Question:
Kindly help me to resolve the following points:
- How to see the error?
- as I'm writing c code : the standard text colour for header files, variable types etc .. not able to see.
Please help me to resolve the same.
Thanks in advance!
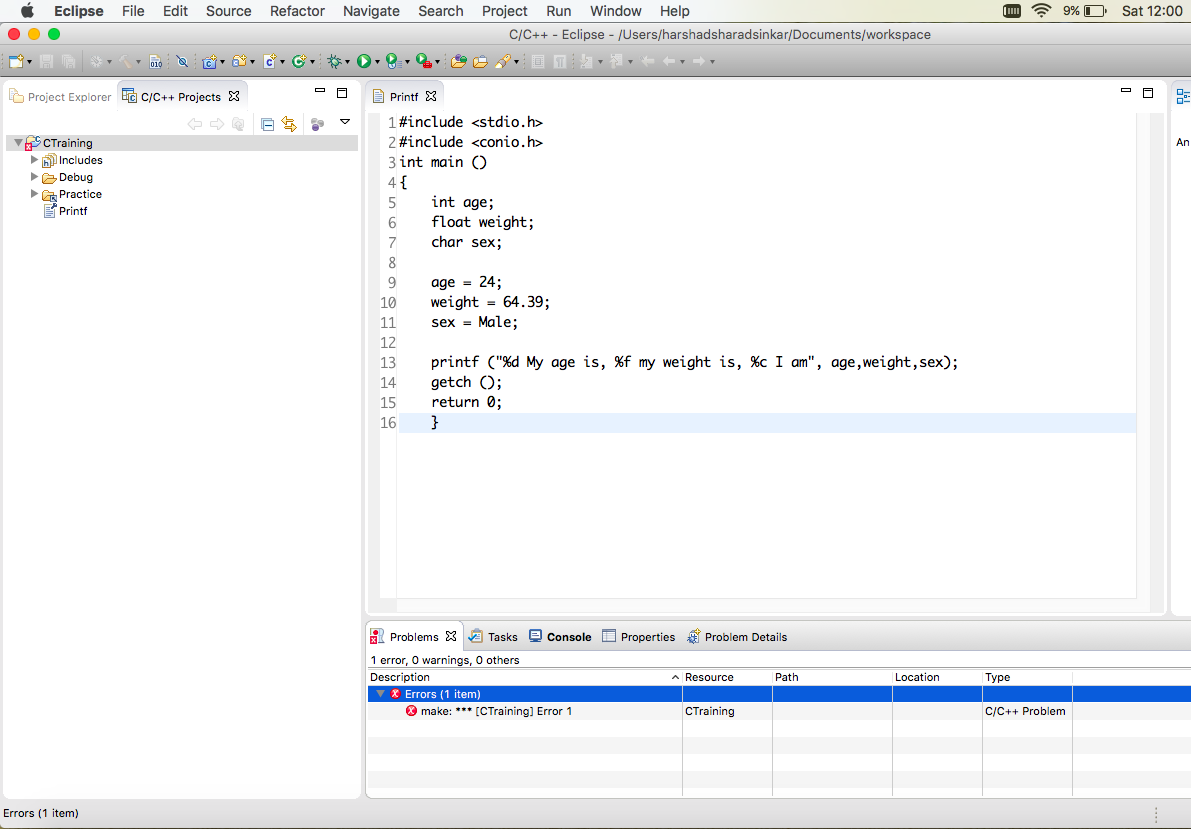
Answer: Because you have just called your file 'Printf' (with no file extension) Eclipse does not know that it is a C program and has just opened the plain text editor.
Rename your file to be 'Printf.c' (add the '.c' file extension). Eclipse uses the file extension to determine what sort of file you are using.
Since you have already opened this file using the plain text editor you will have to right click on the file and choose 'Open with' and select the C editor. You only have to do this once as Eclipse will remember your choice.